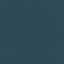
Land use / land cover: SeaLake